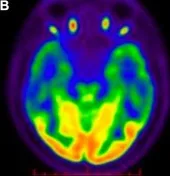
18F-FDG-PET/CT showed decreased glucose metabolism and brain atrophy in the bilateral parietal, temporal, and frontal lobes (A-D).
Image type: radiology (pet)